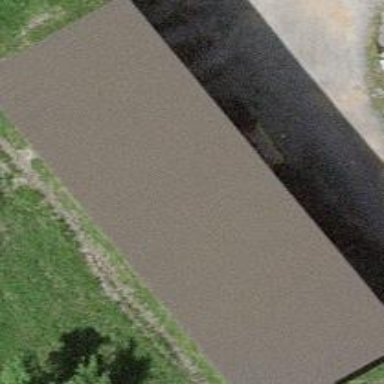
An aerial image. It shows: Barn.